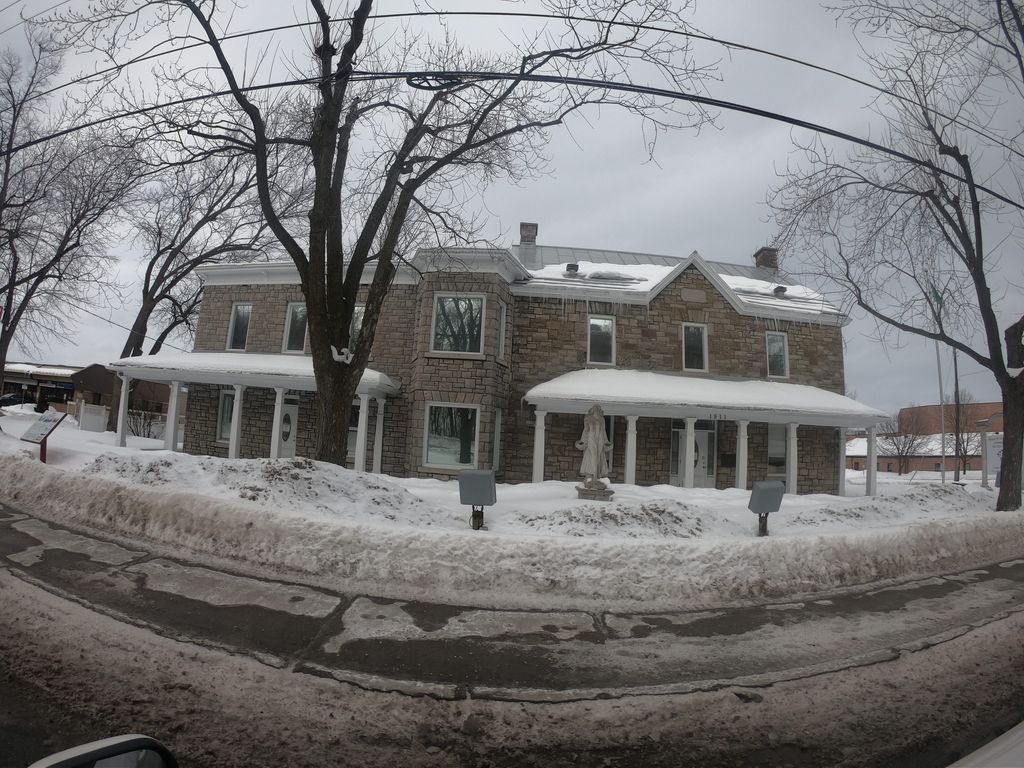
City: ottawa-gatineau